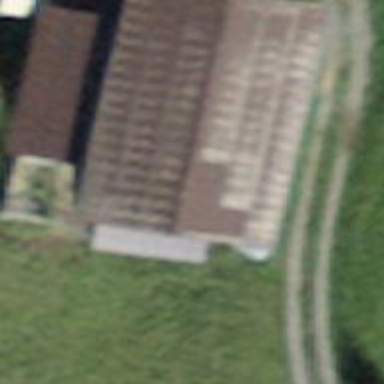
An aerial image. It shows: Rural barn.